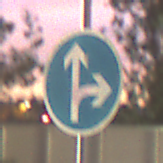
Verkehrszeichen: VorgeschriebeneFahrtrichtungGeradeausOderRechts
Umgebung: Outdoor, Urban
Tageszeit: SunriseSunset
Wetter: PartlyCloudy
Licht: Artificial
Jahreszeit: NotSpecified
Kontrast: HighContrast